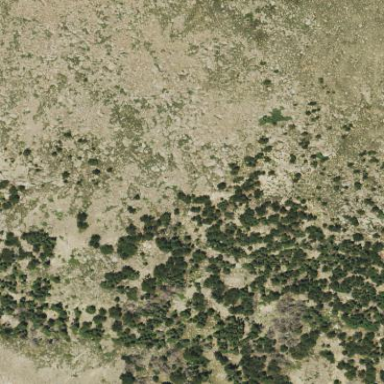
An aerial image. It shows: Evergreen needle-leaved woodland.